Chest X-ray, PA view. Patient: 60 years old, sex M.
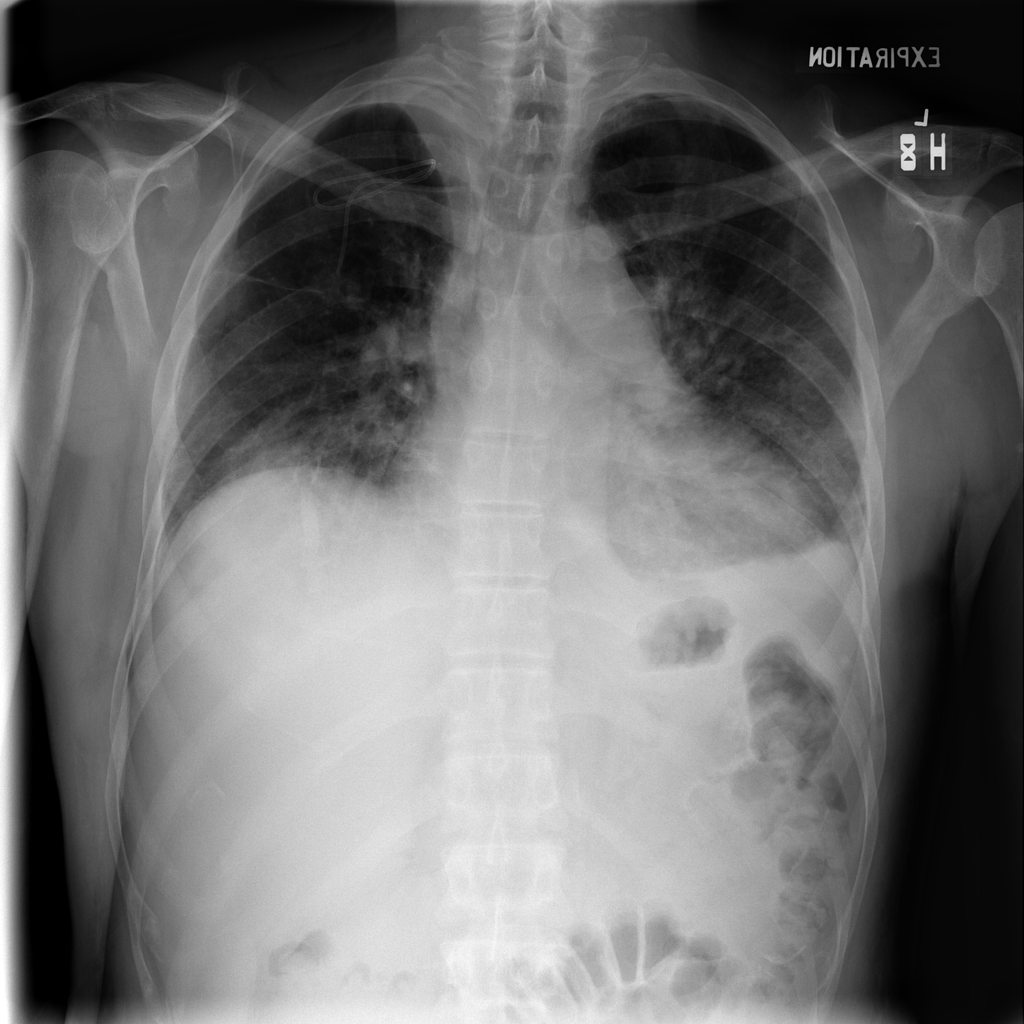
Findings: Effusion